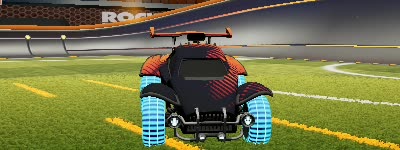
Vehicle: octane